Field crop: maize
Growth stage: 2
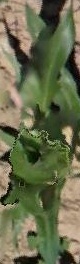
Species: maize